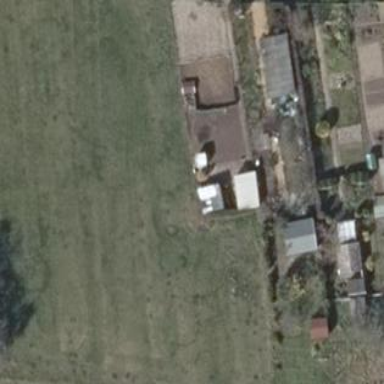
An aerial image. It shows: Area designated for allotments.